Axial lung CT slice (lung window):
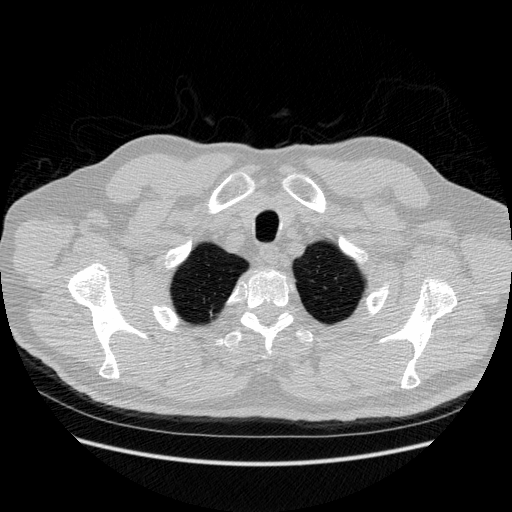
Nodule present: no